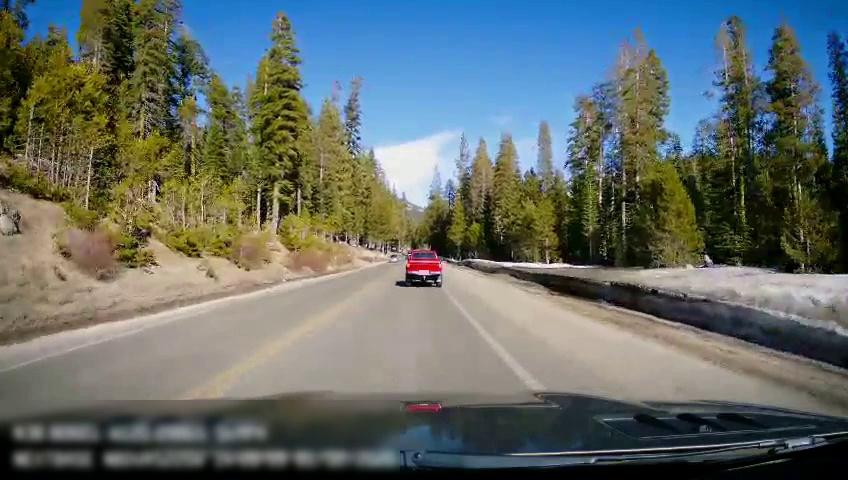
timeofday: Day
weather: Sunny
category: Drivable Space
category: Vehicles | Car
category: Vehicles | Truck
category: Lanes | Opposite Lane
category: Lanes | Opposite Lane
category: Lanes | Current Lane
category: Lanes | Current Lane